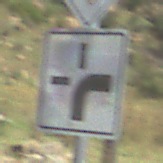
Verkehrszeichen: VerlaufVorfahrtsstrasse3
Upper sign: Vorfahrtsstrasse
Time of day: Midday
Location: Outdoor (Nature)
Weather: PartlyCloudy
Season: Autumn
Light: Natural